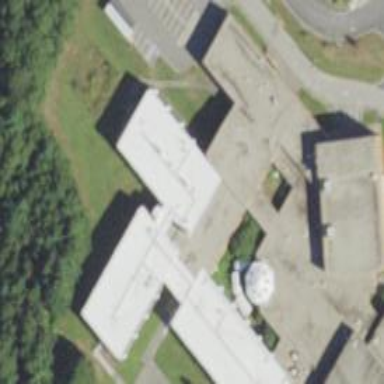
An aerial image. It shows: School.